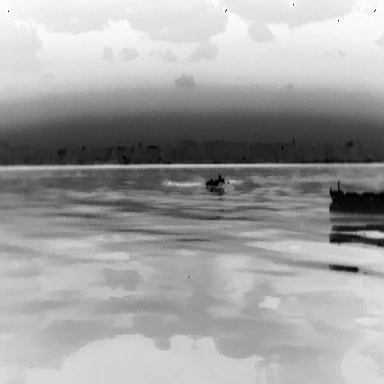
There is a warship in the infrared image.